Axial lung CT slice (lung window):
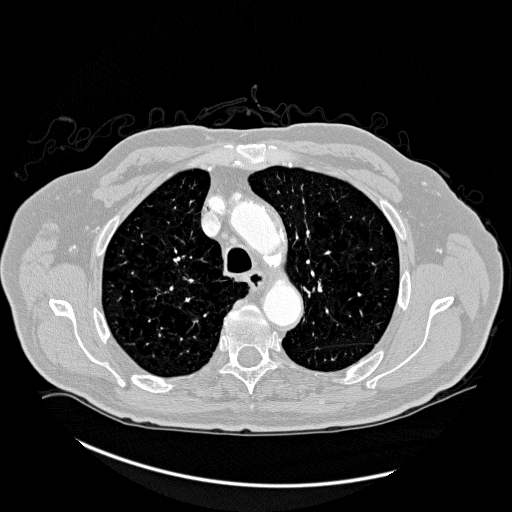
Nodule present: no